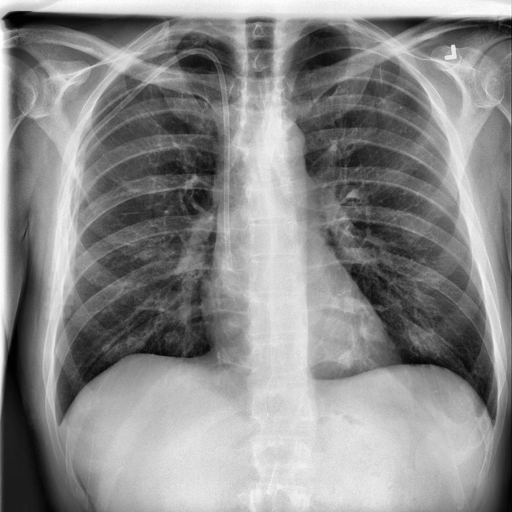
Finding: NORMAL